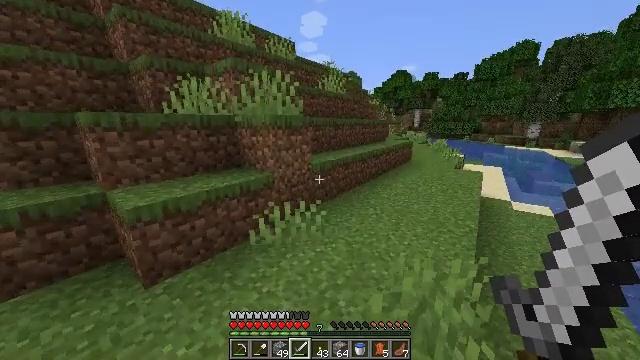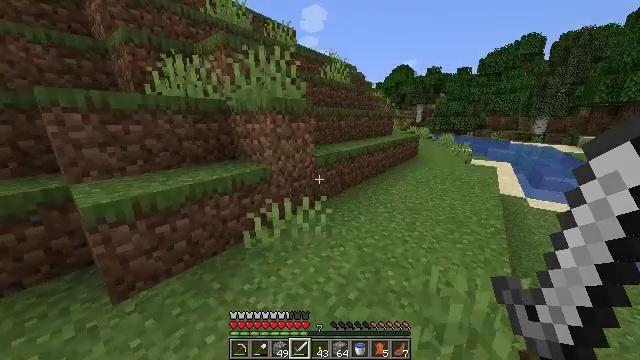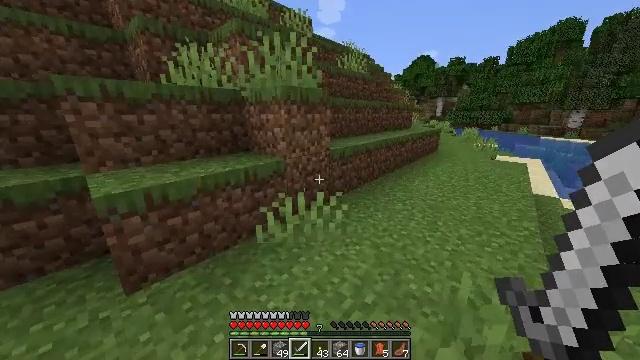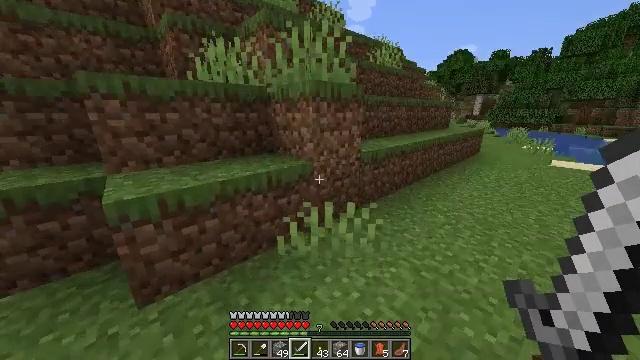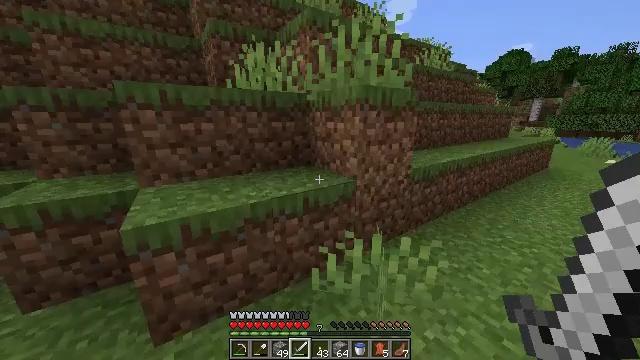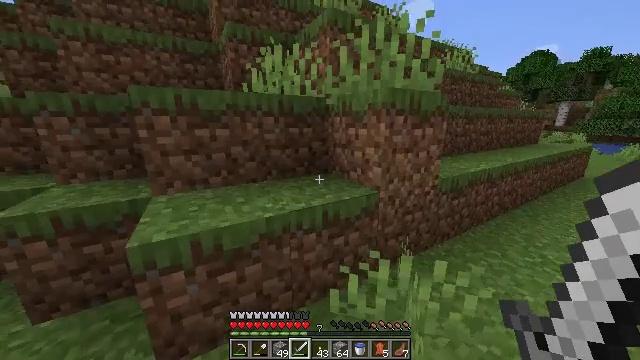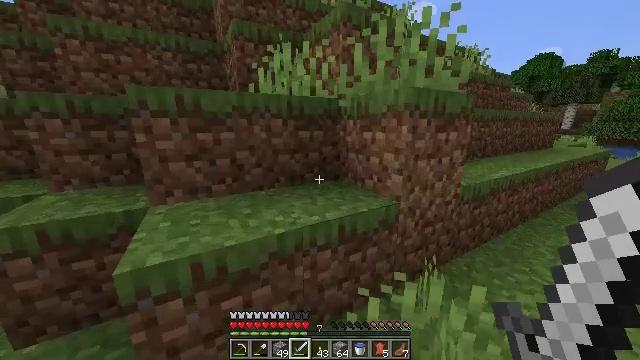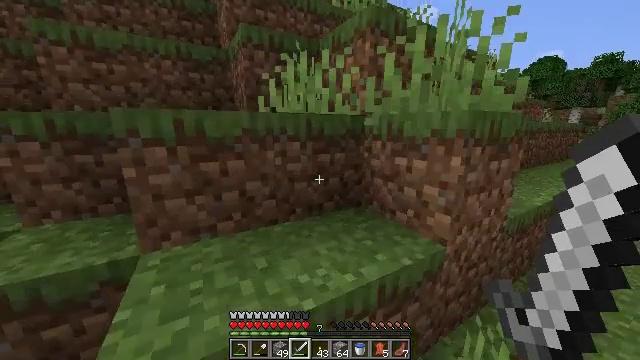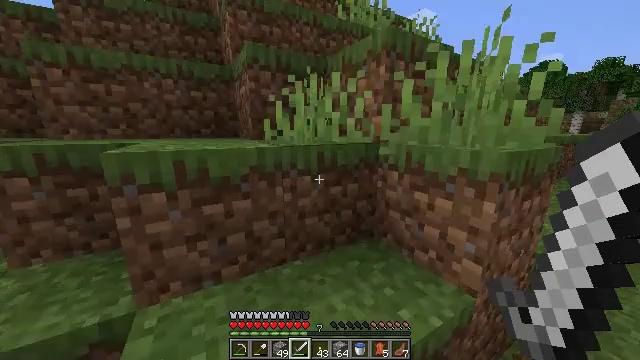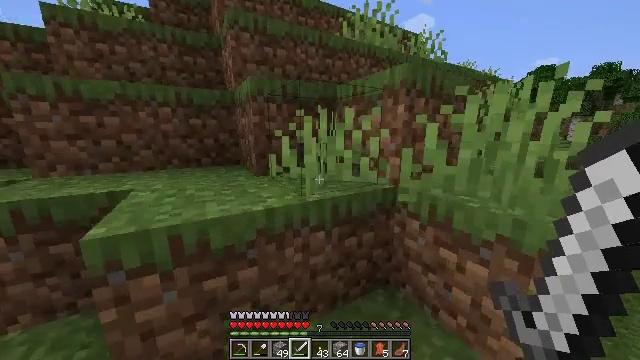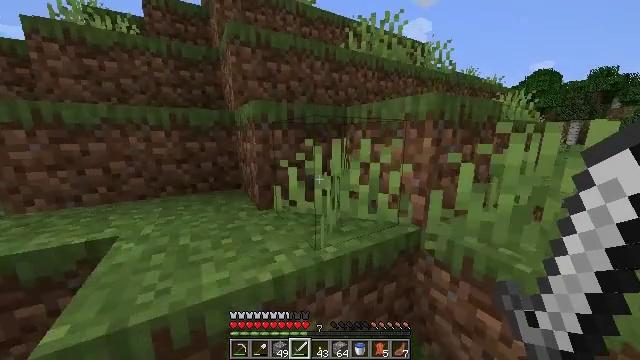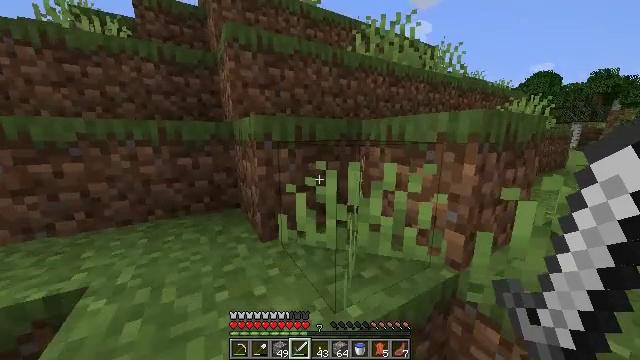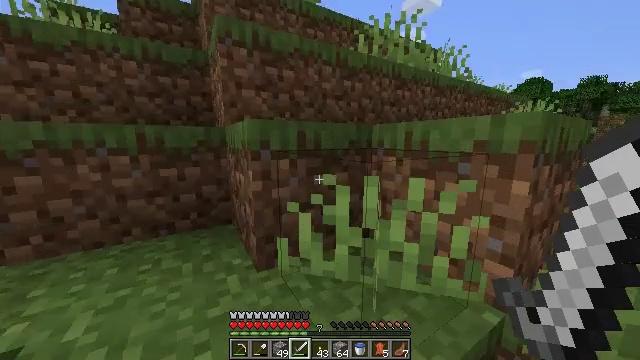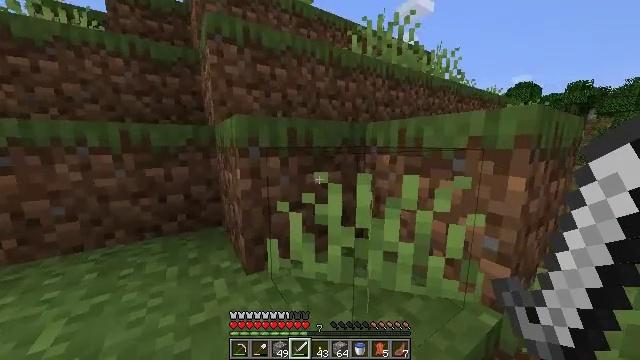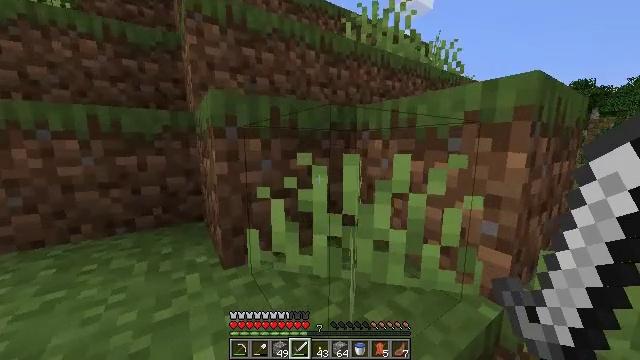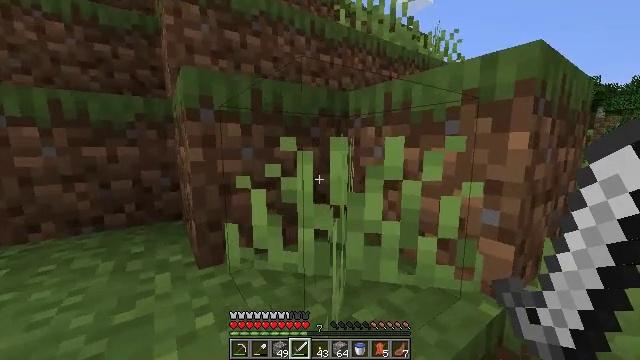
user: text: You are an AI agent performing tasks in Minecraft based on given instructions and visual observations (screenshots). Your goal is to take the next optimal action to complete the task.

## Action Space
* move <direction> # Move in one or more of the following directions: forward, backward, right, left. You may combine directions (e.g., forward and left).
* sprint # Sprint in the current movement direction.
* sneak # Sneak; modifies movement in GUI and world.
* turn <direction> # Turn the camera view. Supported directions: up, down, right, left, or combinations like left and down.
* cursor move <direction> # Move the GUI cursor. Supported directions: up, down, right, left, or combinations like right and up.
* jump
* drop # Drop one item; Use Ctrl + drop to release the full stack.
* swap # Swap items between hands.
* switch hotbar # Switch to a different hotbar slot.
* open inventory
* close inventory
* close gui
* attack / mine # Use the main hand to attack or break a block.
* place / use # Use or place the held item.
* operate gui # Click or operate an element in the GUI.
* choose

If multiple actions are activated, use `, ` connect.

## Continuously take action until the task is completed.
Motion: motion action
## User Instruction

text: Drop a peony.
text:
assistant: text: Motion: move forward, sprint
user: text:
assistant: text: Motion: move forward, sprint, turn left and down
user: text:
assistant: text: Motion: move forward and move left, sprint, turn left
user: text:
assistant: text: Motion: move forward and move left, sprint, turn left and up
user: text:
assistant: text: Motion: move forward and move left, sprint, turn left and up
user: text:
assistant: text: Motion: move forward and move left, sprint
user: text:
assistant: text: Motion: move forward and move left, sprint, jump
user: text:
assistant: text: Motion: move forward, sprint, jump
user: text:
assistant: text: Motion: move forward, sprint, jump
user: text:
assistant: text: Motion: move forward, sprint, jump
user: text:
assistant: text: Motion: move forward, sprint
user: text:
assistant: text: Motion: move forward, sprint, turn right and up
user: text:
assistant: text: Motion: move forward, sprint, turn right
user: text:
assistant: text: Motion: move forward, sprint
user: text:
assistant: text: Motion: move forward, sprint, turn right, jump
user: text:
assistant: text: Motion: move forward, sprint, turn right, jump
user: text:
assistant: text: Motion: move forward, sprint, turn right, jump
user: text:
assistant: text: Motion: move forward, sprint, jump
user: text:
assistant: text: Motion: move forward, sprint
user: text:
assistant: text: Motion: move forward, sprint
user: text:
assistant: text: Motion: move forward, sprint
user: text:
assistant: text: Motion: move forward, sprint
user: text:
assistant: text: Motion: move forward, sprint, jump
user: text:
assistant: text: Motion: move forward, sprint, jump
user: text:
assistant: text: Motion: move forward, sprint, jump
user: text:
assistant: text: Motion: move forward, sprint, jump
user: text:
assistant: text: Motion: move forward, sprint
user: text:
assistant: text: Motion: move forward, sprint
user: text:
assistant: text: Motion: move forward, sprint
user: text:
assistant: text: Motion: move forward, sprint, turn left